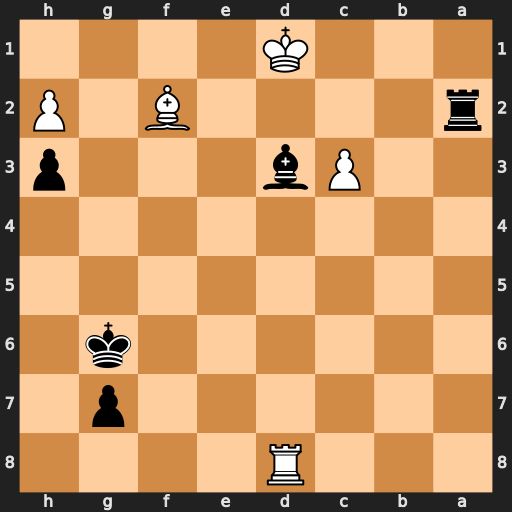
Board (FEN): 3R4/6p1/6k1/8/8/2Pb3p/r4B1P/3K4
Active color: b
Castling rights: -
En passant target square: -
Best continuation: Rxf2 Rxd3 Rxh2